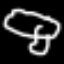
Label: frog